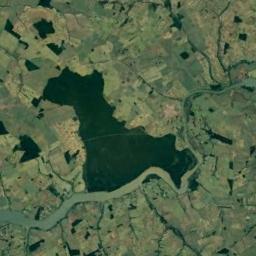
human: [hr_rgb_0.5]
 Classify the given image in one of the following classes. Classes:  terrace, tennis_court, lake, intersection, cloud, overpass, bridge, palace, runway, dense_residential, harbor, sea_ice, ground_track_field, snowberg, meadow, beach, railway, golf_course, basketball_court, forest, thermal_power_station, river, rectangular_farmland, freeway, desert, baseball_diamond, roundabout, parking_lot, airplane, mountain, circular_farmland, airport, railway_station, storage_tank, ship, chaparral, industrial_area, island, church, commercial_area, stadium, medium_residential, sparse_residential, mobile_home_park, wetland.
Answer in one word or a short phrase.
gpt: lake